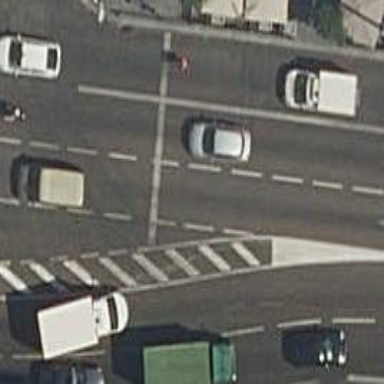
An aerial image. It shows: Road with traffic signals.